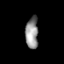
Tissue: prostate
Cell type: T cells
Senescence score: 0.3494
Nuclear area (px): 396
Mean DAPI intensity: 144.801